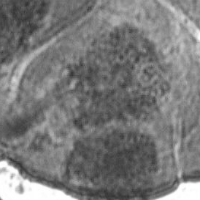
Label: telophase